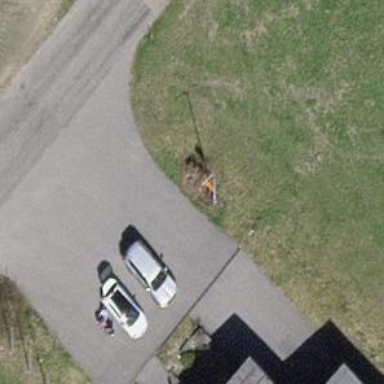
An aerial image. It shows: Aerial marker.